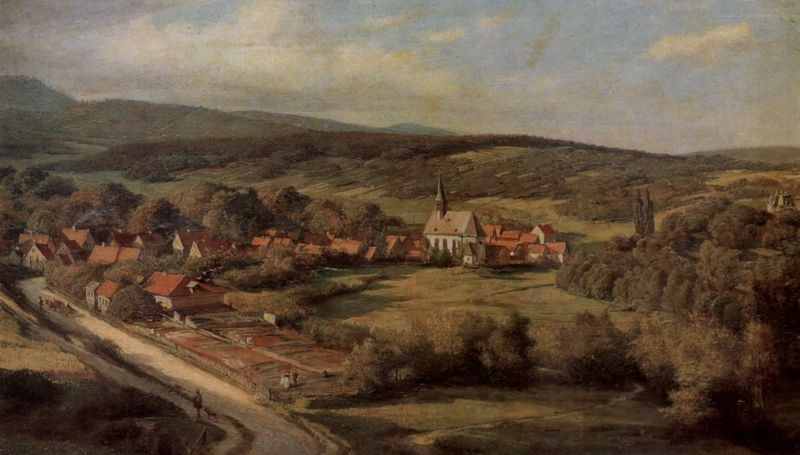
Titel: Kronberg im Taunus, Schönberg, Ansicht von Südosten
Künstler: Johann Heinrich Hasselhorst
Standort: Frankfurt (am Main)
Institution: Das Städel, Städelsches Kunstinstitut und Städtische Galerie
Schlagwörter: baum, berg, blau, gemälde, himmel, laub, mann, schatten, wasser, wolken, bäume, gelb, grün, kirchturm, landschaft, menschen, ocker, see, stadt, abend, braun, fenster, frau, licht, männer, strasse, weiss, blick, dach, gebäude, gras, haus, hund, rot, weg, wiese, beige, leute, malerei, architektur, barock, weit, öl, feld, felder, horizont, häuser, hügel, morgen, natur, weite, büsche, kirche, rauch, sonne, sträucher, wege, wiesen, paar, tal, wald, bauern, boot, kinder, pferde, schornstein, turm, garten, deutschland, hellblau, schiff, ruhe, ort, acker, feldweg, berge, gebirge, hang, dorf, dächer, tag, herde, klein, herbst, hof, hügellandschaft, idylle, wagen, stille, böschung, romantik, ölgemälde, bauer, ortschaft, senke, burg, kirchenturm, türme, groß, leinwand, biedermeier, landschaftsbild, leben, thoma, wanderer, gemeinde, laubbäume, wäldchen, landwirtschaft, dücher, gärten, hänge, ochsen, ochsengespann, gewölk, höfe, fuhrwerk, bewaldung, parzellen, rhein, barocl, strsse, flusss, wge, wegw, duetschland, rheinromantik, hund#, dachc, wolkenähäuser